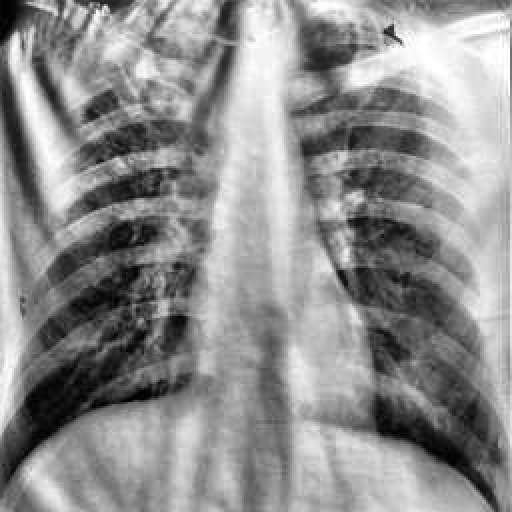
Finding: TUBERCULOSIS